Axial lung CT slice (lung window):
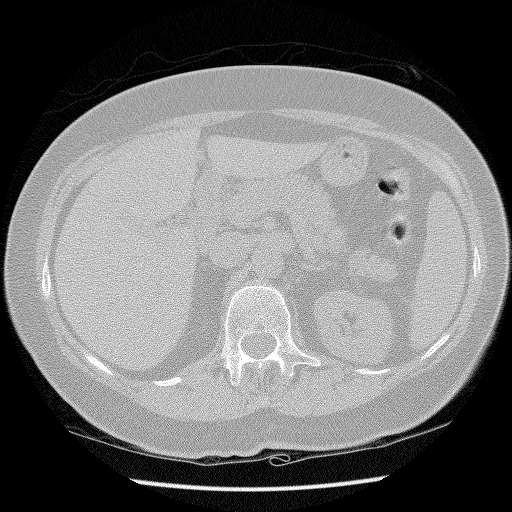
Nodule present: no